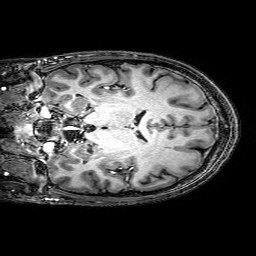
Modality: T1w
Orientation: coronal
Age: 27
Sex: male
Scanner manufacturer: philips
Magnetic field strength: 3 T
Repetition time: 0.009 s
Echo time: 0.00351 s